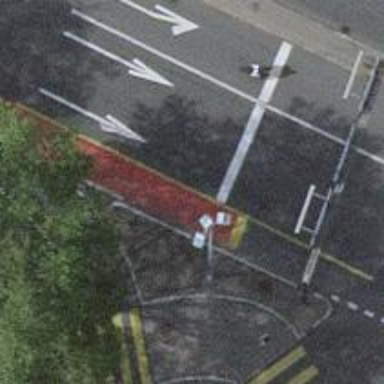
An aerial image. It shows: Primary road with exclusive cycle lane. The road surface is asphalt with separate sidewalk.